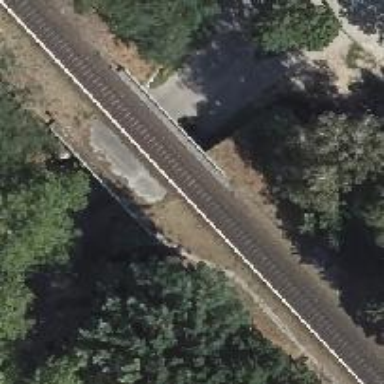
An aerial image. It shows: Bridge for electrified rail.